Field crop: tomato
Growth stage: 1
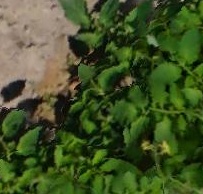
Species: tomato